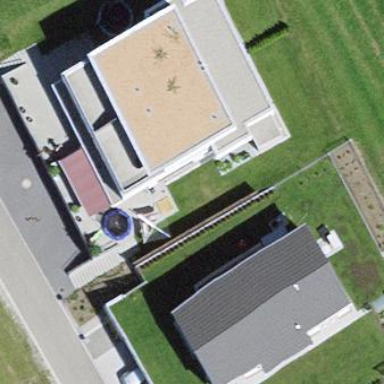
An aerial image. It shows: Simple house.